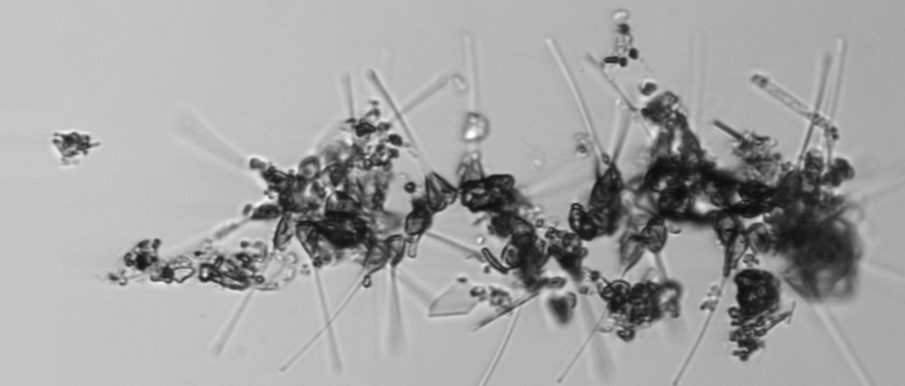
Label: Asterionellopsis_glacialis